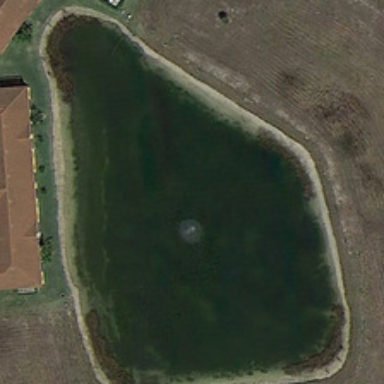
Two buildings and bareland are around a irregular pond .